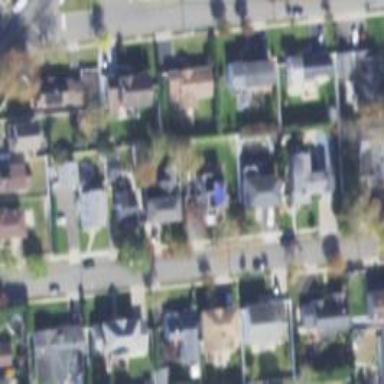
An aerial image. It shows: Neighborhood.